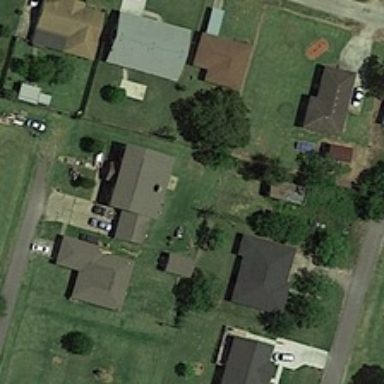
Many residential houses are on the lawn, like straight line,like ring .